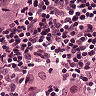
Metastatic tissue present: yes